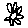
Label: flower